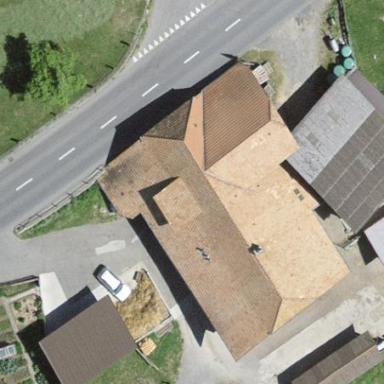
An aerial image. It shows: Farm building.